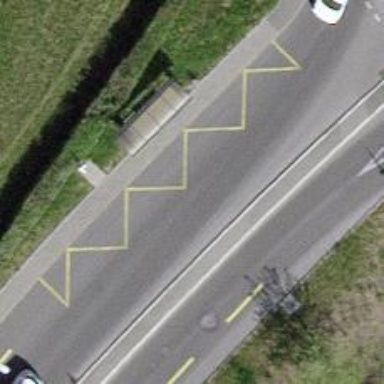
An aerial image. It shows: Bus stop with designated public transport stop position.